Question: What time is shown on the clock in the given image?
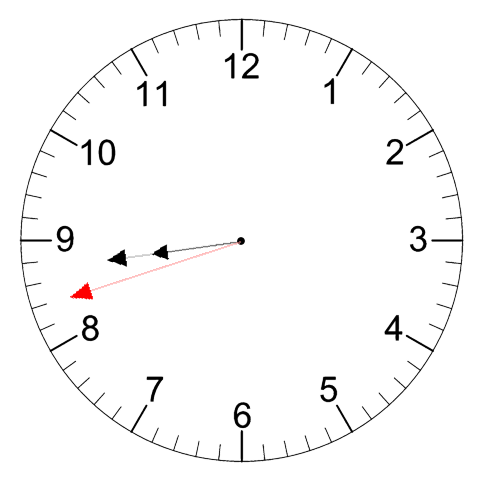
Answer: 08:43:42